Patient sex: F
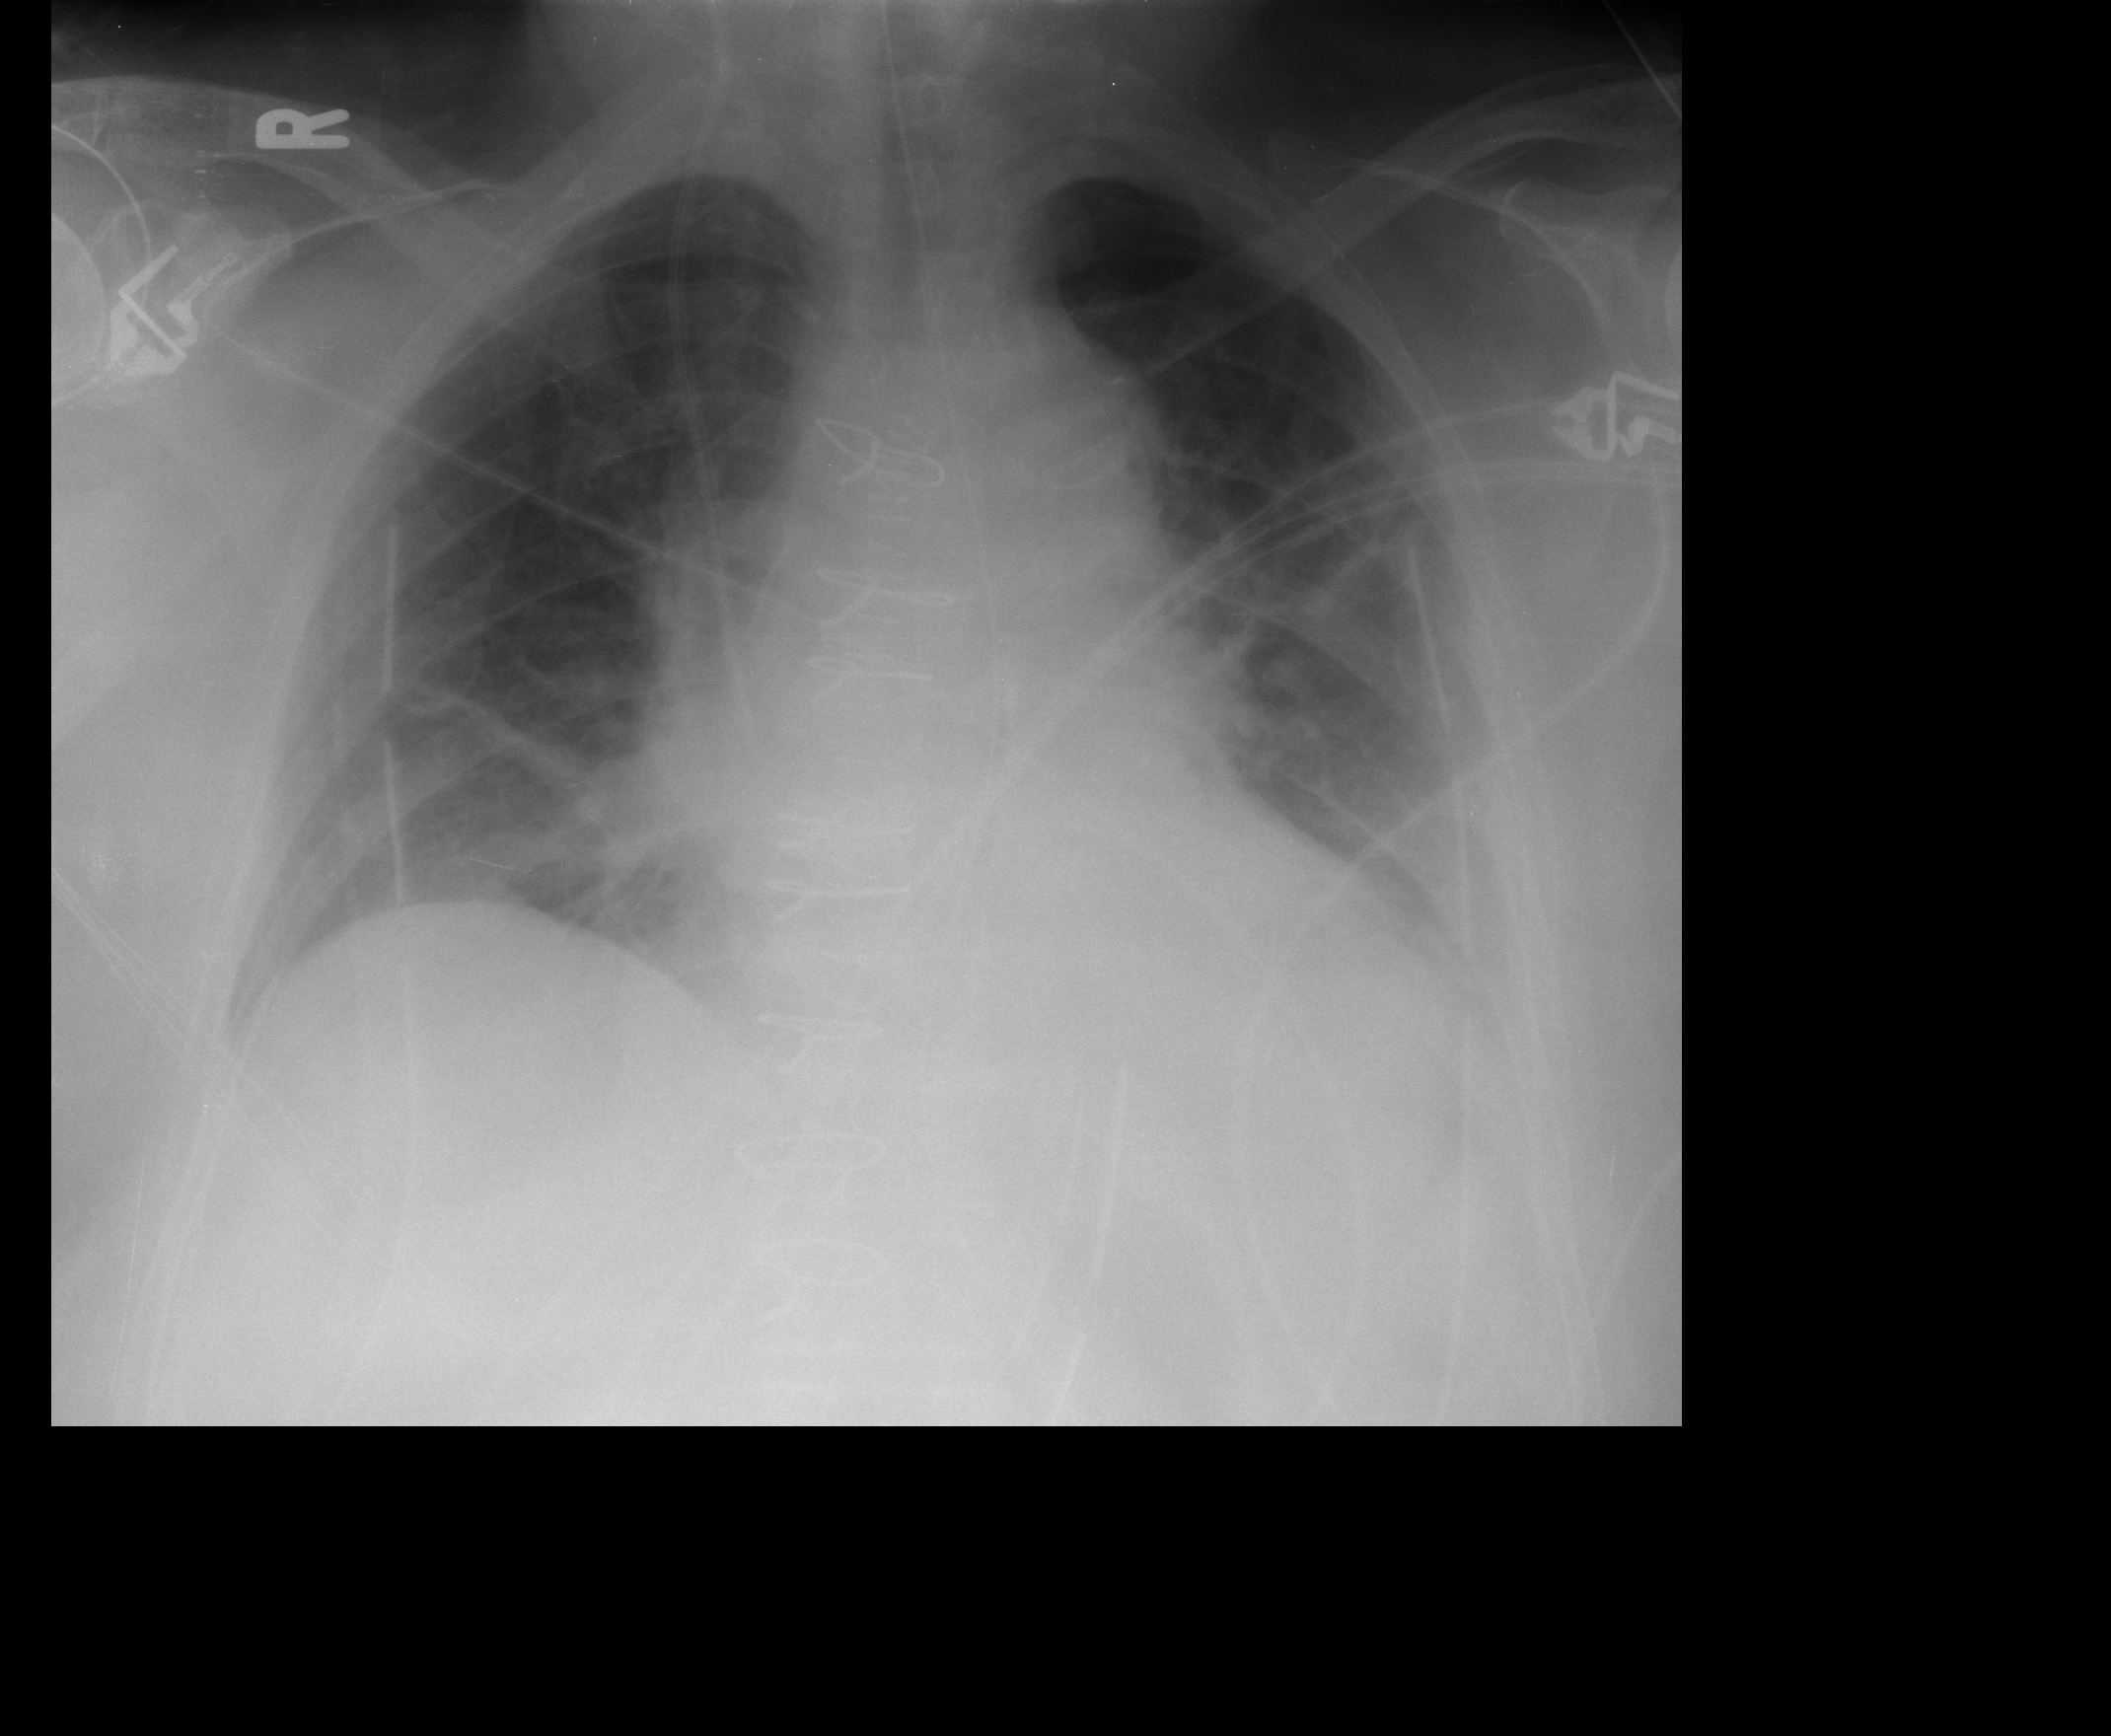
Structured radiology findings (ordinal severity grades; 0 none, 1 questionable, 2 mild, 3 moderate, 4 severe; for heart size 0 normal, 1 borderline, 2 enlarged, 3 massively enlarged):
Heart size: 1
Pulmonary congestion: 2
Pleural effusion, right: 0
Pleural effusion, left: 2
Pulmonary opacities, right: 0
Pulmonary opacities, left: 0
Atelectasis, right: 2
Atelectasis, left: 2